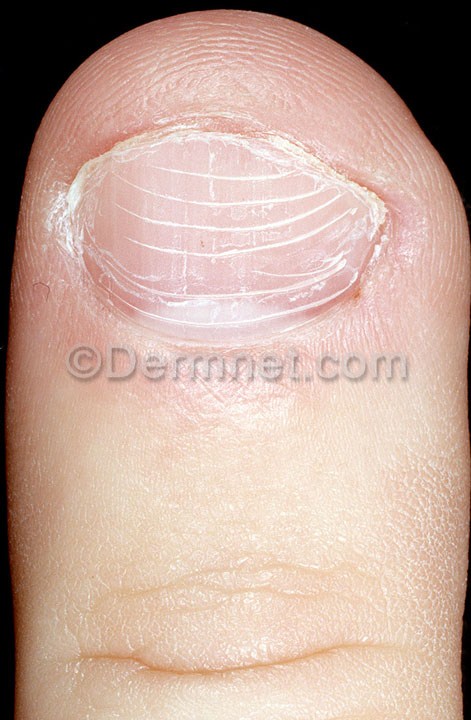
Disease: Nail Fungus and other Nail Disease